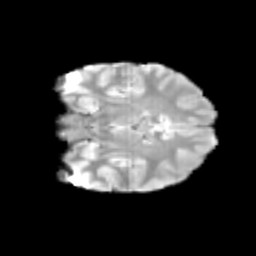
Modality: T2w
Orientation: coronal
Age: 13
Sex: female
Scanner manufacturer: siemens
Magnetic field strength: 3 T
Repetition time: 3.8 s
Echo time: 0.07 s